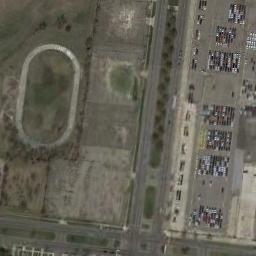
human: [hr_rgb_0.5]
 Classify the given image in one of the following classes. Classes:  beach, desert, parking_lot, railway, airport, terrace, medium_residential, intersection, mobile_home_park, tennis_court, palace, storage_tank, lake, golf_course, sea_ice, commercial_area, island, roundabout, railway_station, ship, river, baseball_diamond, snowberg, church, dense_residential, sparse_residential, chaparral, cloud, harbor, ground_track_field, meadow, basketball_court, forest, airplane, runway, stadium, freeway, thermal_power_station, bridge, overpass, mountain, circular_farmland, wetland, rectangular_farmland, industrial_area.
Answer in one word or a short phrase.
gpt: ground_track_field